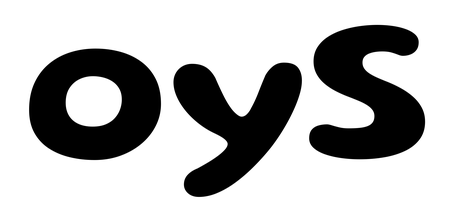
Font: Gluten_SemiBold